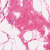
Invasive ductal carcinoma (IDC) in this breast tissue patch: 0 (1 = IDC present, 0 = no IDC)